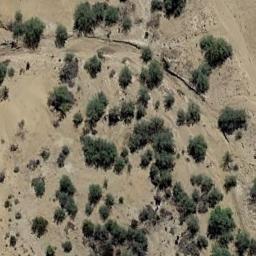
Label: chaparral